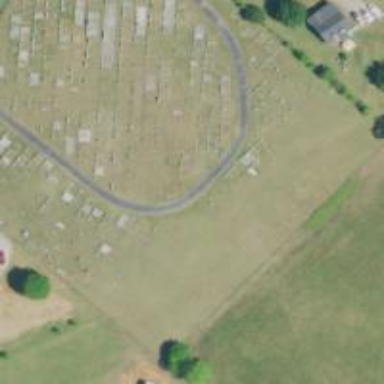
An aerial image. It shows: Grave yard.